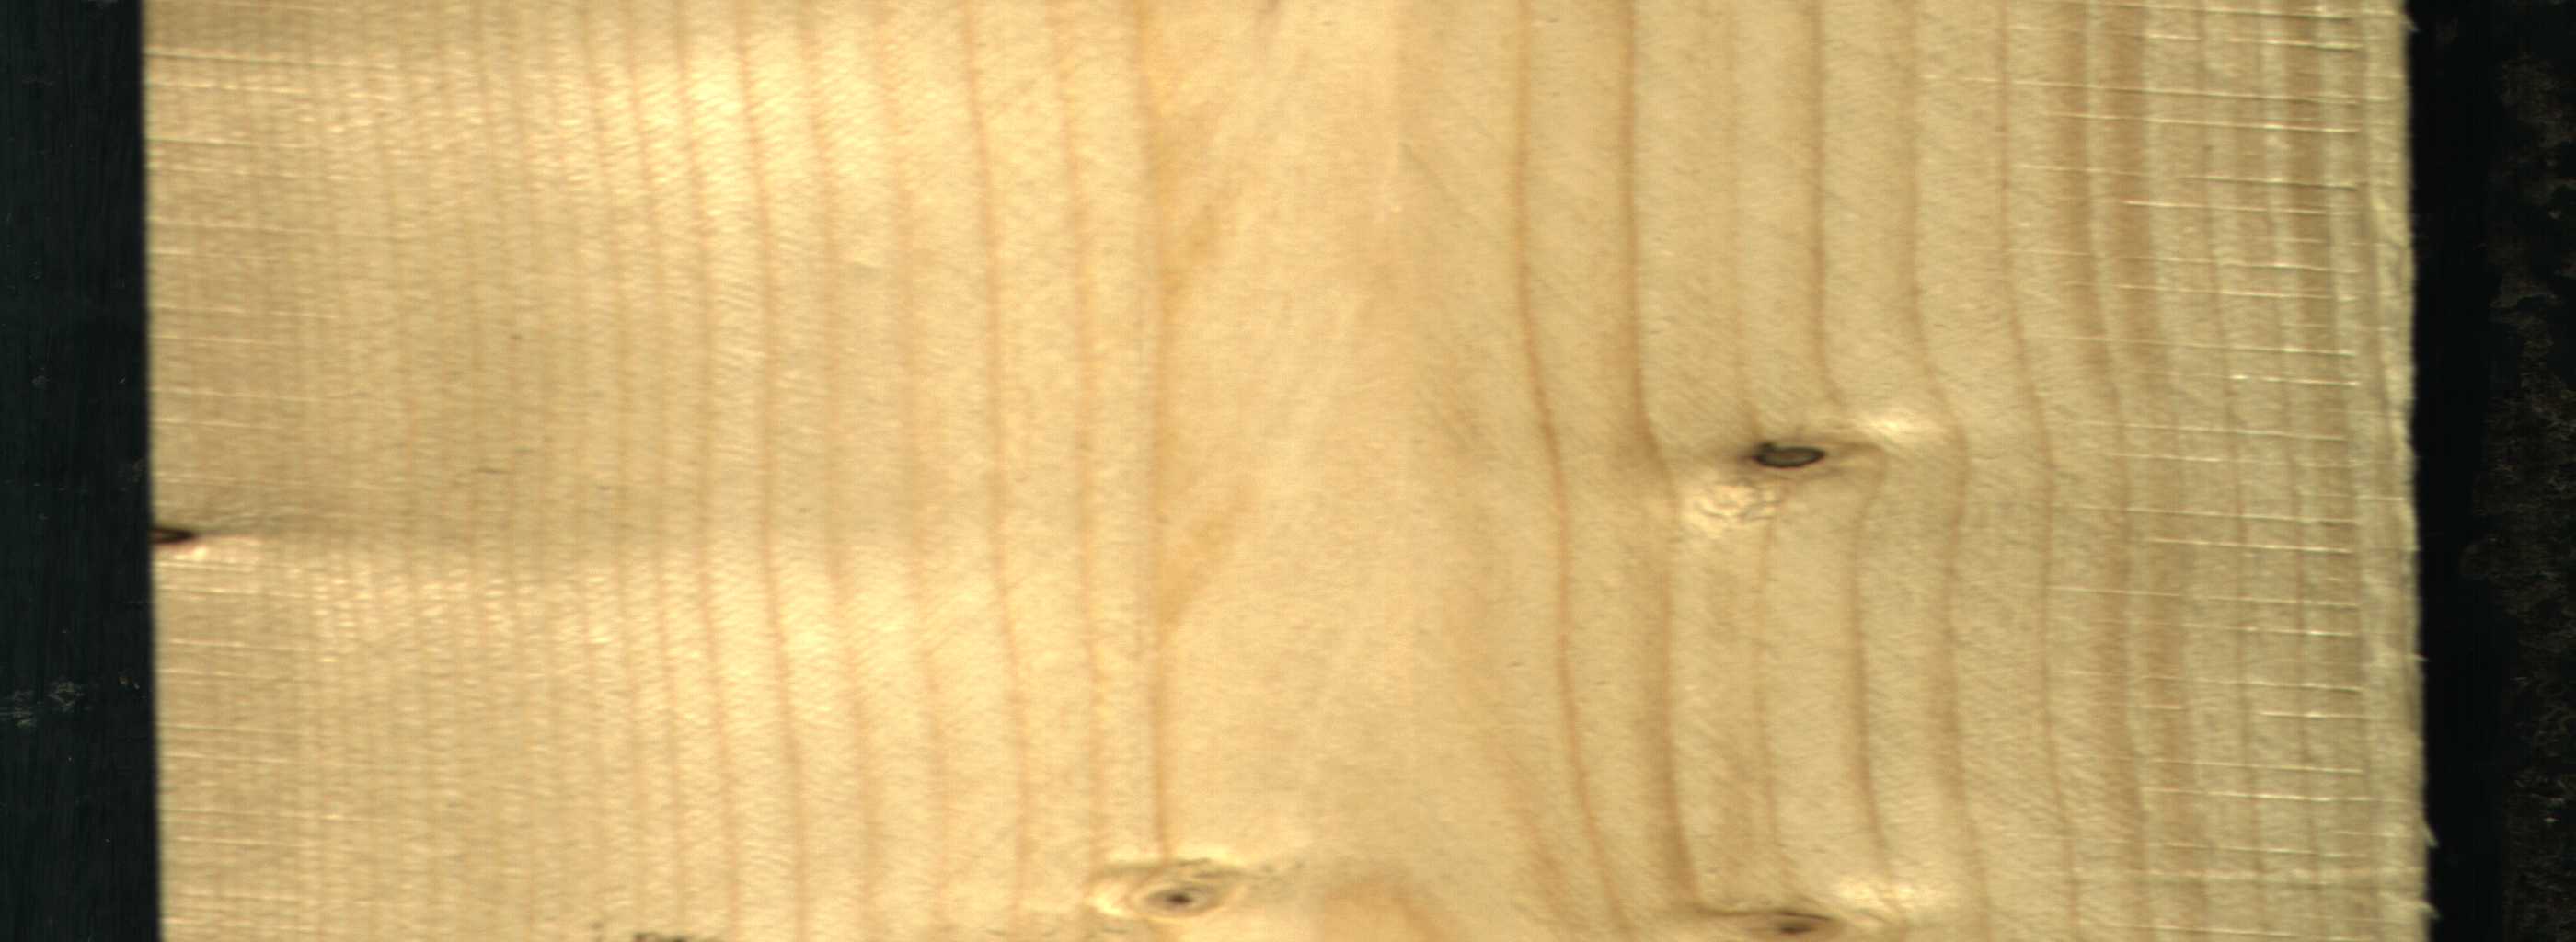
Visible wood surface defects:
Dead_Knot
Dead_Knot
Live_Knot
Live_Knot